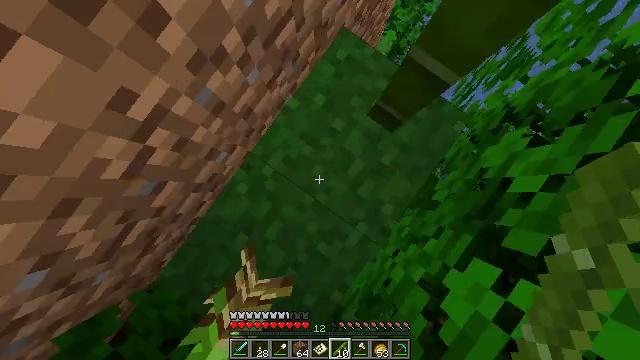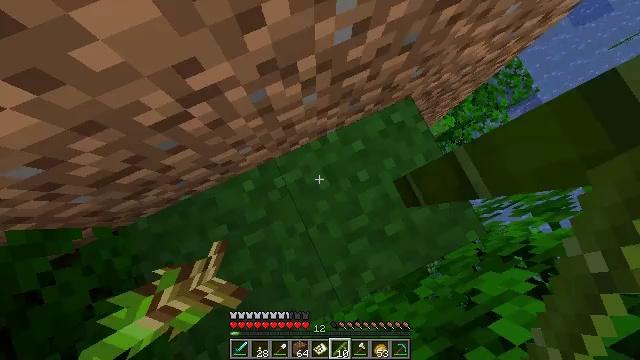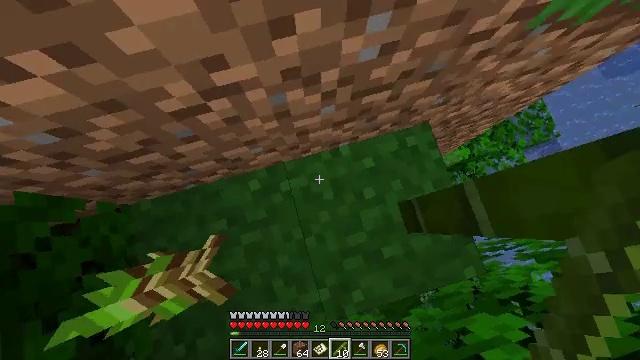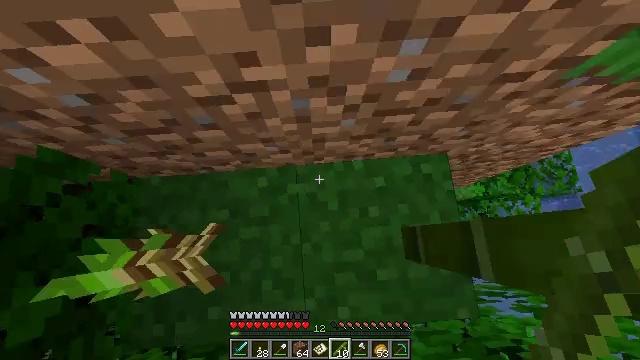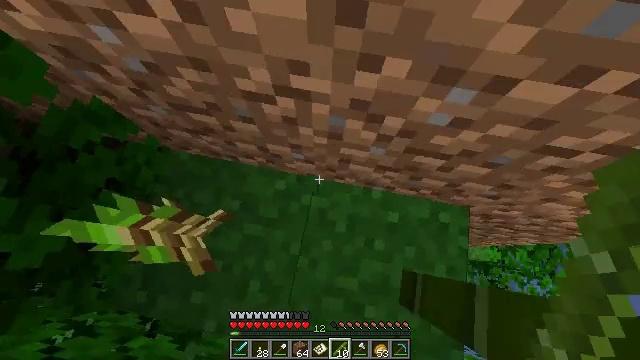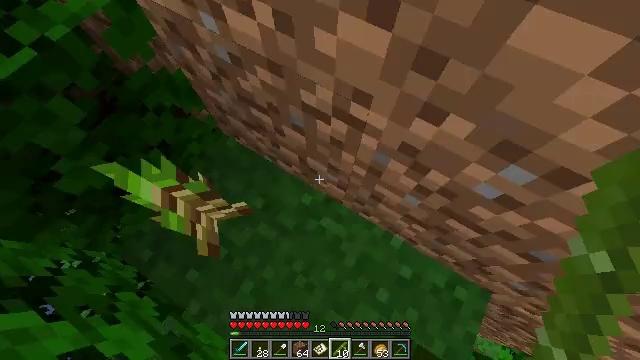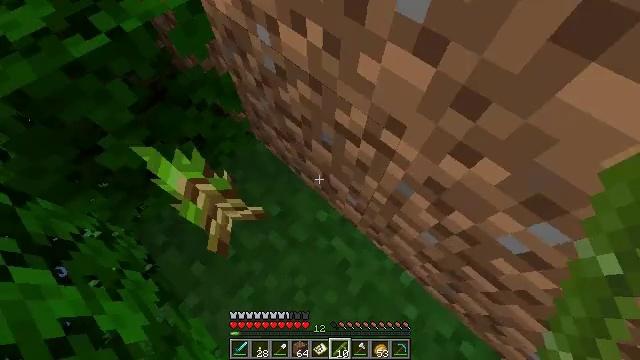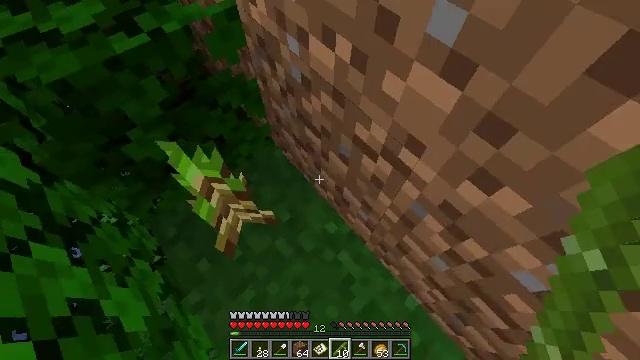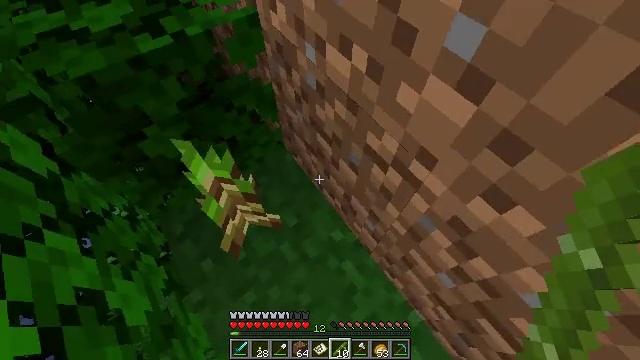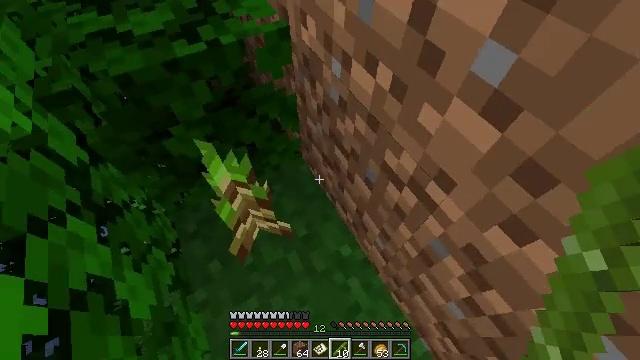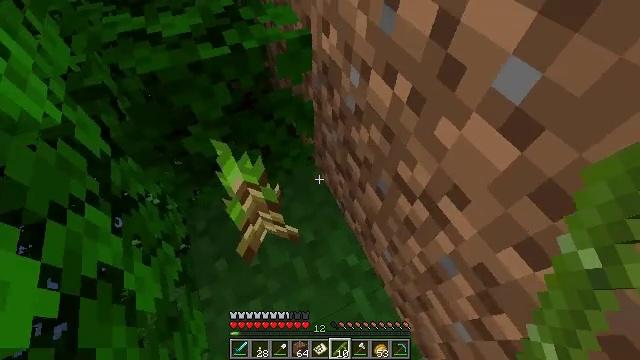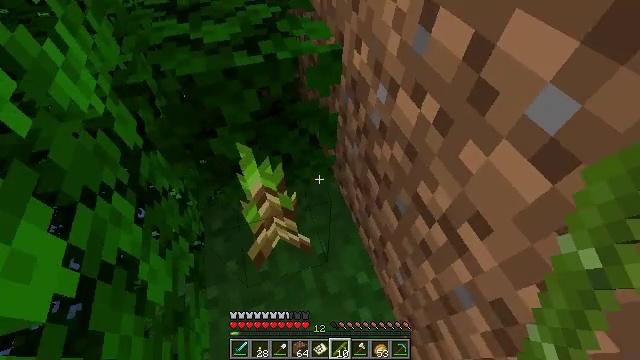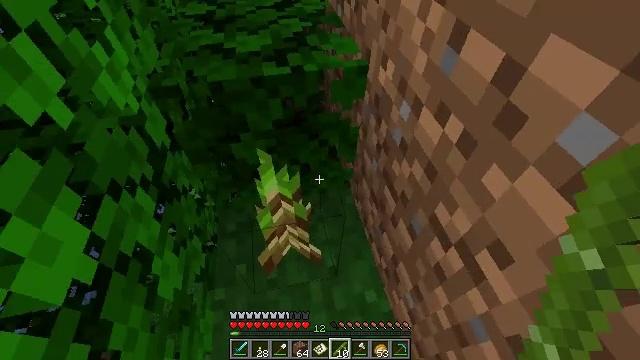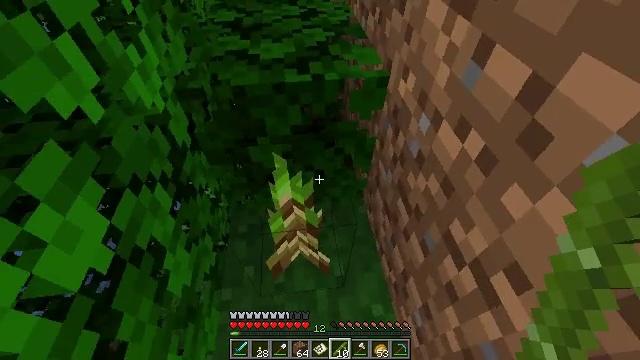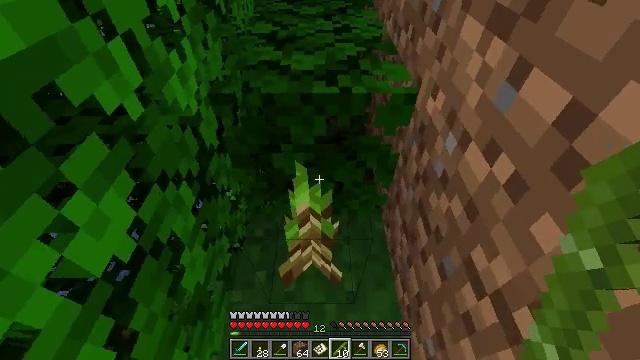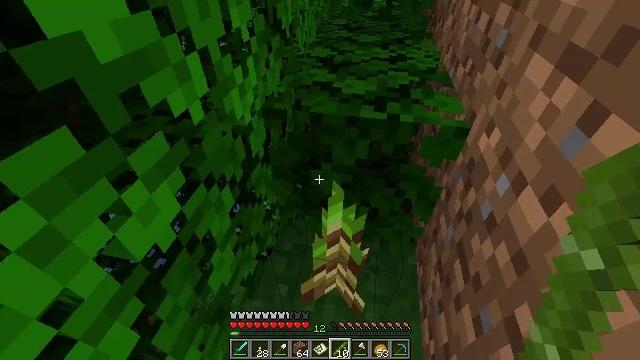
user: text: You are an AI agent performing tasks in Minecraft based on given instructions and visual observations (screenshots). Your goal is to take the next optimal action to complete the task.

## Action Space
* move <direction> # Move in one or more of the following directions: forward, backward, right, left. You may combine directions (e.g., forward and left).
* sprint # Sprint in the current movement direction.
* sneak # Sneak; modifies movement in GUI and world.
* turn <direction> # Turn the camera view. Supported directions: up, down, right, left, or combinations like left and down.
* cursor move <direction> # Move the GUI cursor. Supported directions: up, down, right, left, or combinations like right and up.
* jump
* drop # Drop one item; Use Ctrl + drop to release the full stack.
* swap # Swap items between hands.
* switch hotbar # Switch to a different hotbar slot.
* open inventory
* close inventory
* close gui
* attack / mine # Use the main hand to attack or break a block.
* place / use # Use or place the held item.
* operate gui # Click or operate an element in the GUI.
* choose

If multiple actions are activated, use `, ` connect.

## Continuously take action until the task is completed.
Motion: motion action
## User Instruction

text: Harvest the bamboo sapling.
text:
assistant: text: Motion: turn left and up
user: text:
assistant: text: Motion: turn left and up
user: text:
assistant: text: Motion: turn left and up
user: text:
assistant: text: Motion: turn left and up
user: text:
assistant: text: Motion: turn left and up
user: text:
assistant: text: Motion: turn left and up
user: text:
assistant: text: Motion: turn left and up
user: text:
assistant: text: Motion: turn left and up
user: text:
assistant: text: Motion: turn left and up
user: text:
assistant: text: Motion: turn left and up
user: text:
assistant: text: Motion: turn left and up
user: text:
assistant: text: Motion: turn left and up
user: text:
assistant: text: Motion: turn left and up
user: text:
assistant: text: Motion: turn left and up
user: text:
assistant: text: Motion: turn left and up
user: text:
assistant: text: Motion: turn left
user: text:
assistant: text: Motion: no_op
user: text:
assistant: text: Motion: no_op
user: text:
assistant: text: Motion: no_op
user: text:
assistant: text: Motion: no_op
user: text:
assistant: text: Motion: no_op
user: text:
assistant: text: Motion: turn right and down
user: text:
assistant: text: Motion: turn right and down
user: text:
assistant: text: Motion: turn down
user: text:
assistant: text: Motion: attack / mine
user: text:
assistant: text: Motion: attack / mine
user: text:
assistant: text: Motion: attack / mine
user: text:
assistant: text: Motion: attack / mine
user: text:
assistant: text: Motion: attack / mine
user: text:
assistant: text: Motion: attack / mine